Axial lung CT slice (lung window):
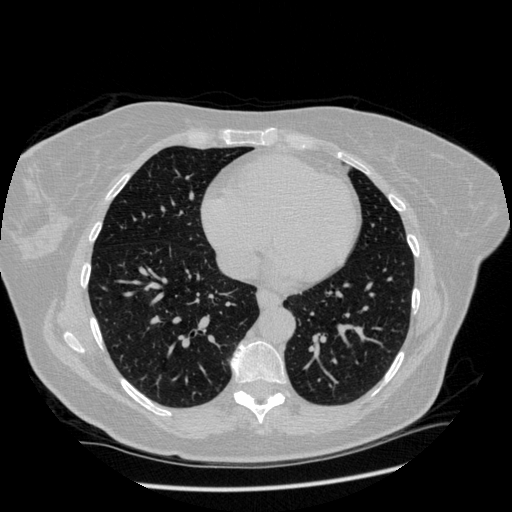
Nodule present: no